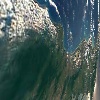
Label: land